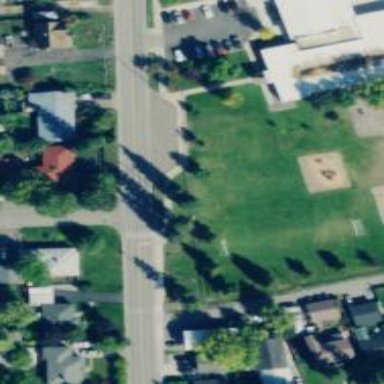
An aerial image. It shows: Footway with zebra crossing.